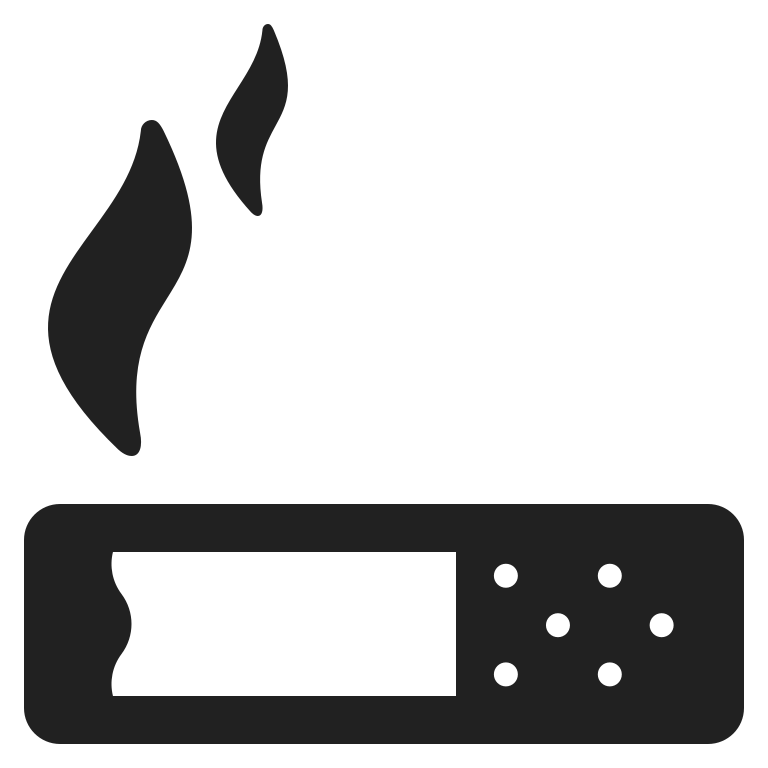
cigarette high contrast